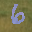
Label: 6